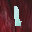
Label: 1